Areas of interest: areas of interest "Business office"
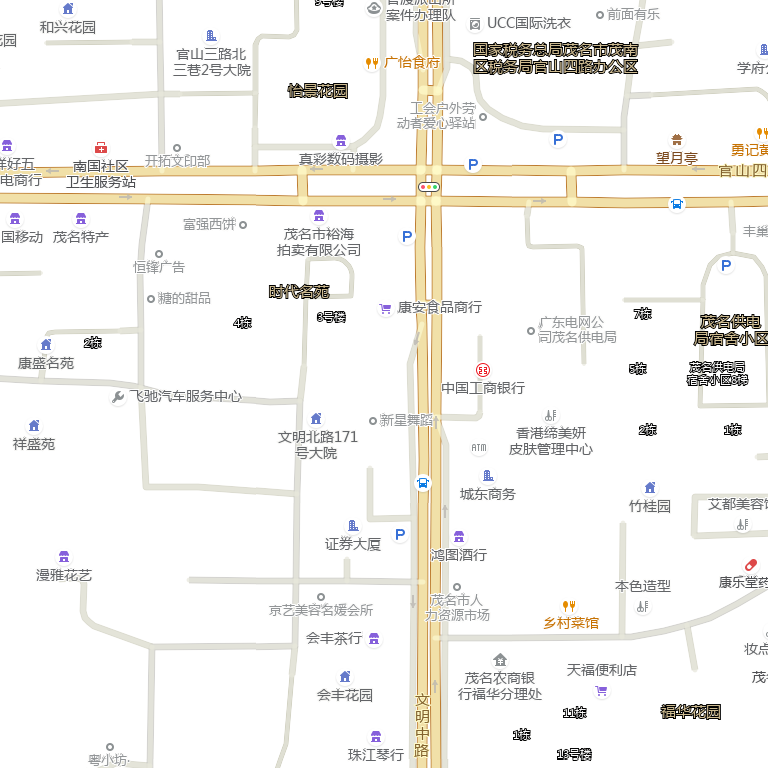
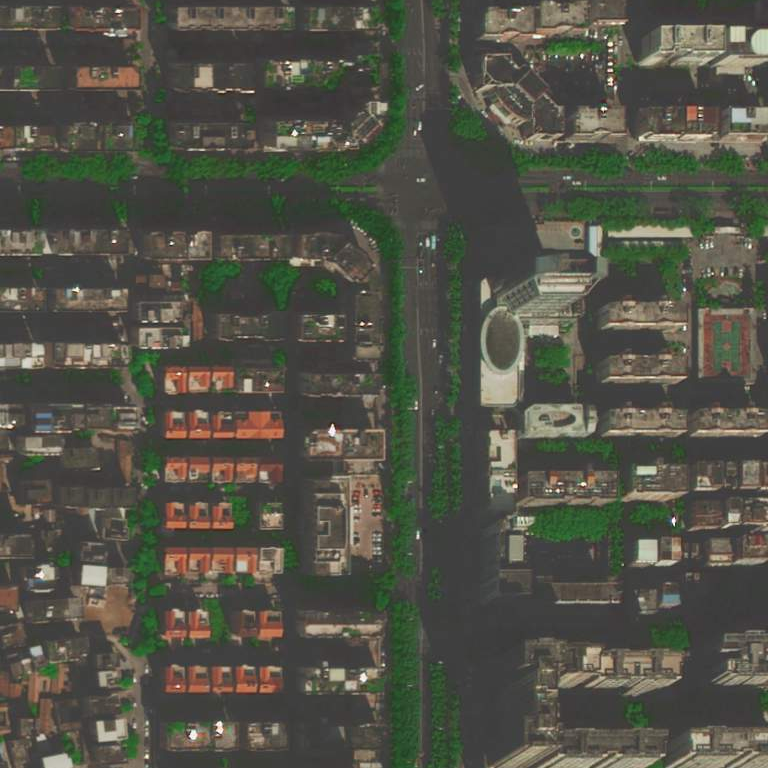